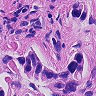
Metastatic tissue present: yes